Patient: sex F, age 56
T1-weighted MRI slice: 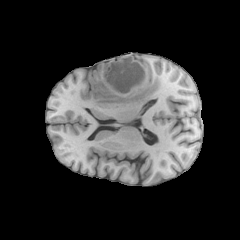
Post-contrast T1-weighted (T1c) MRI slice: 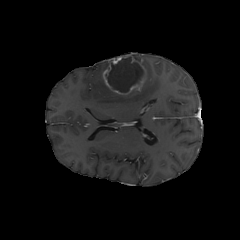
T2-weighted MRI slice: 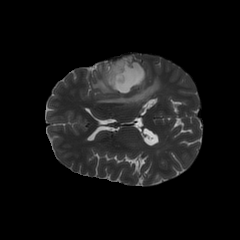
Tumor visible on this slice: yes
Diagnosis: Glioblastoma, IDH-wildtype
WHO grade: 4